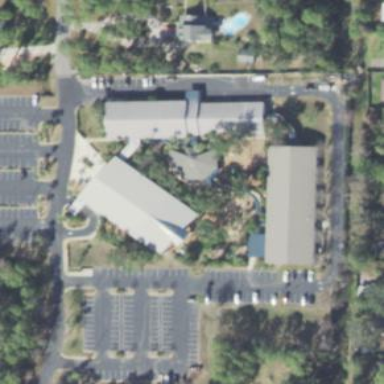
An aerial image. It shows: Beautiful church building.